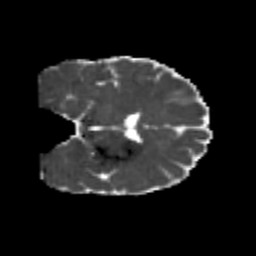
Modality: MD
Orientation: coronal
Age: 22
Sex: male
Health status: healthy
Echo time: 0.074 s